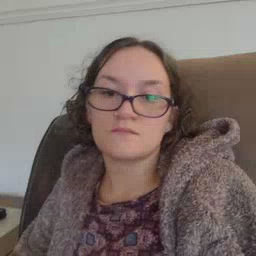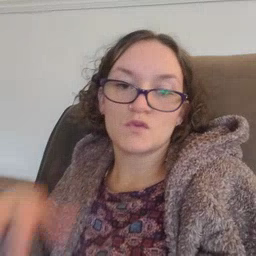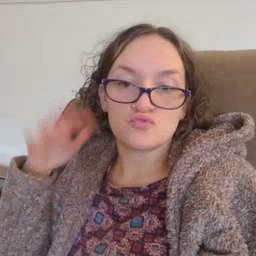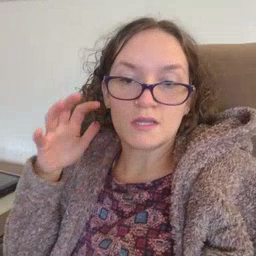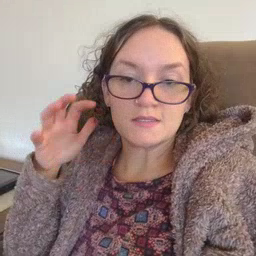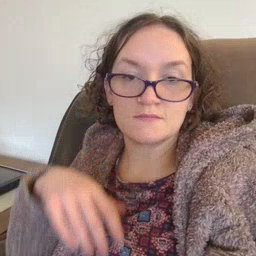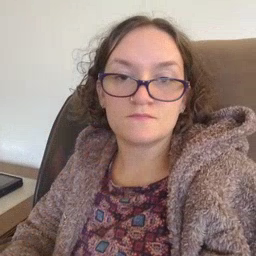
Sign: rain